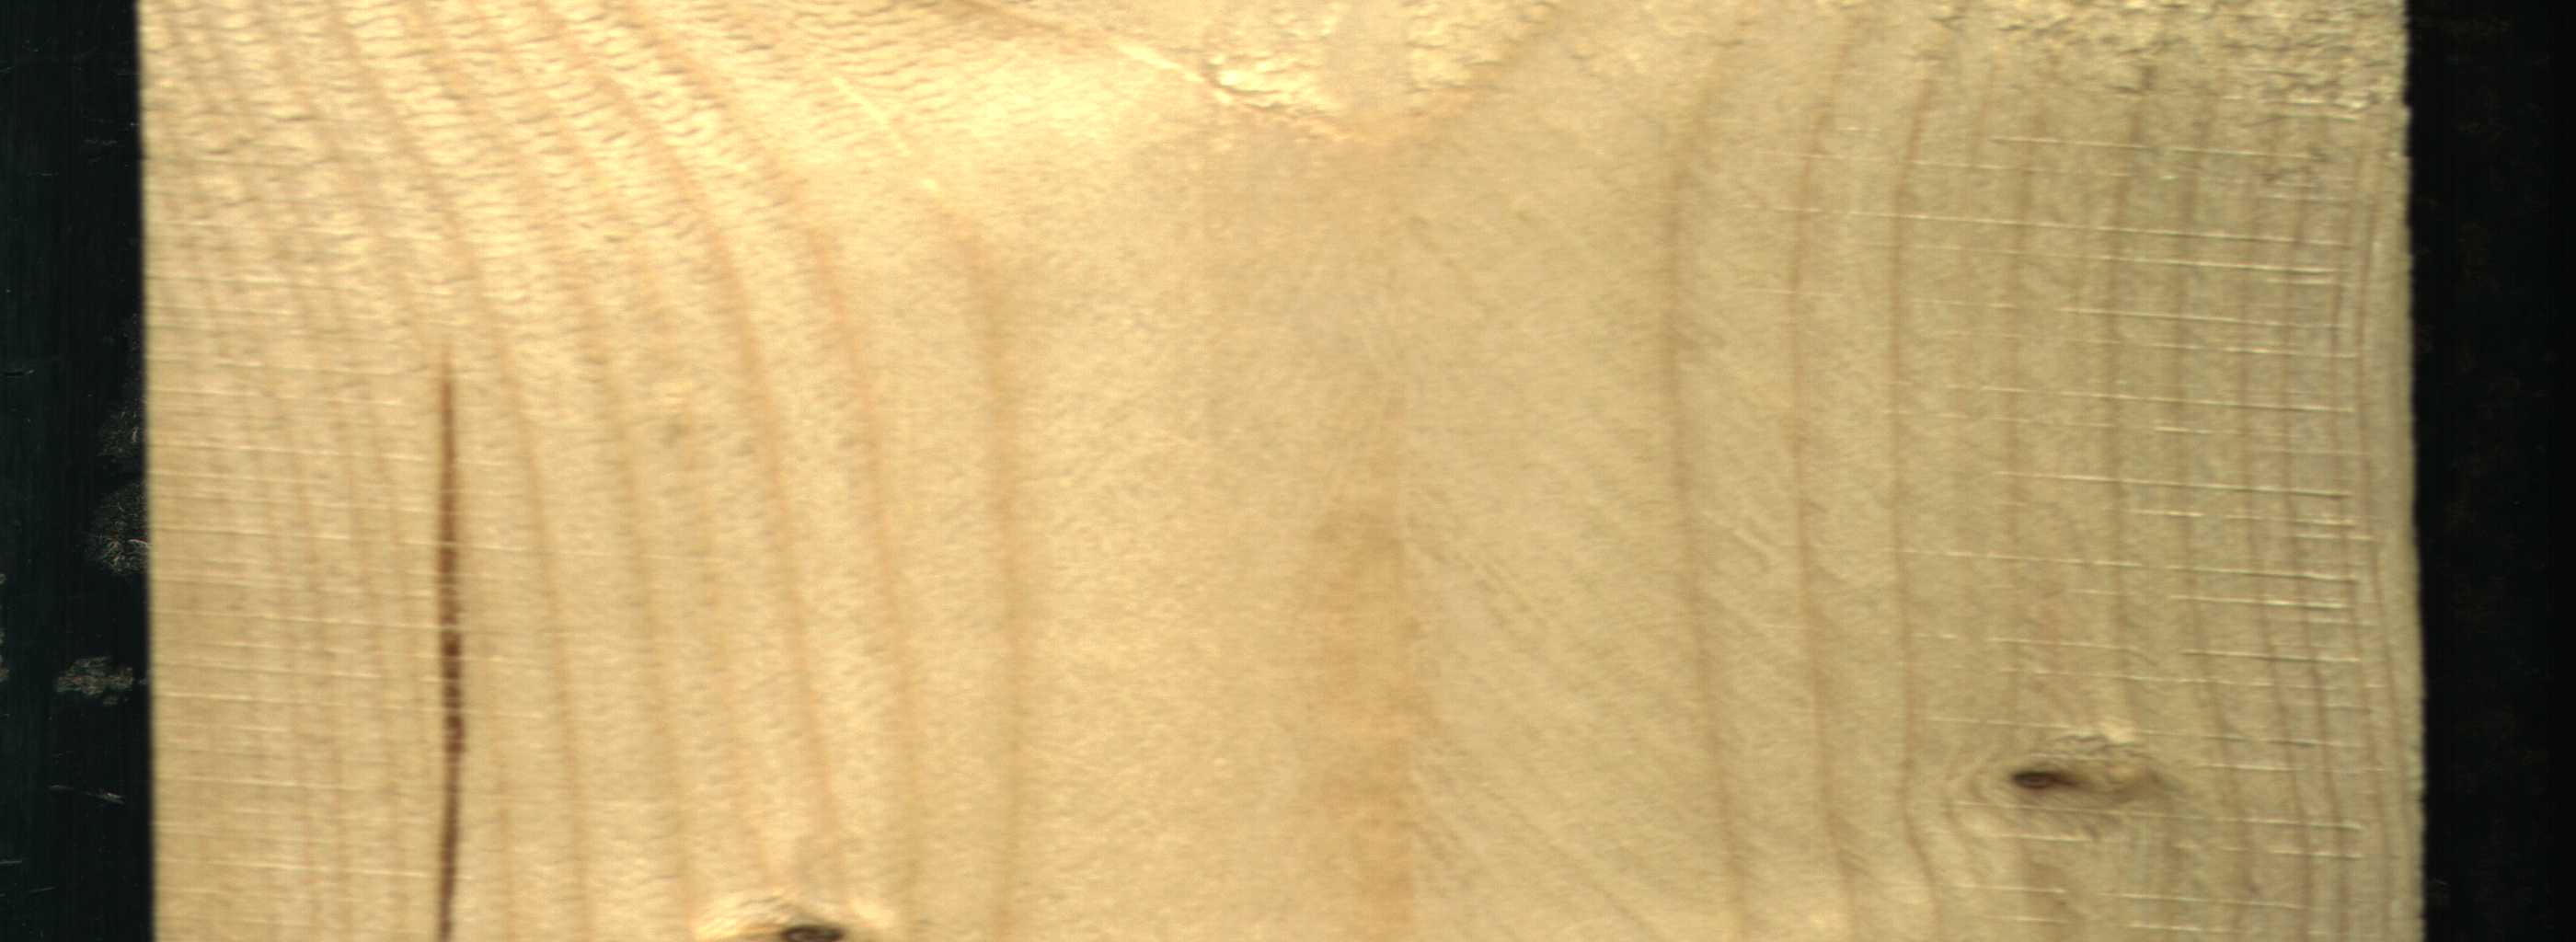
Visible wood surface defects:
resin
Dead_Knot
Live_Knot